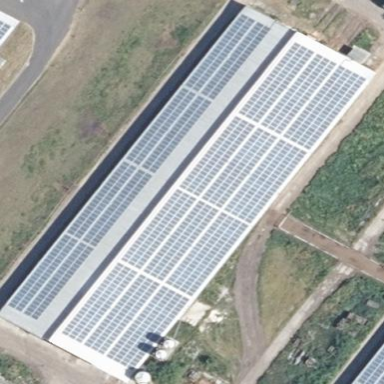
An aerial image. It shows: Building featuring small installation solar photovoltaic panel for electricity generation.